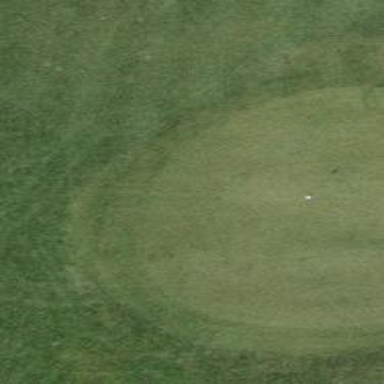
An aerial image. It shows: Golf hole.